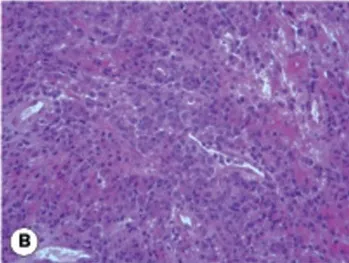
The bronchial lamina propria is infiltrated by polymorphic tumoral lymphoid cells (Hematoxylin eosin safran x 100, x 400).
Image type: pathology (h&e)